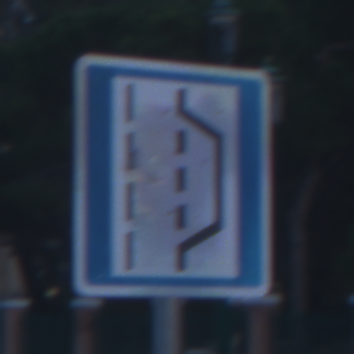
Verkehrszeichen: NothalteUndPannenbucht
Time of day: Dawn
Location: Outdoor (Urban)
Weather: PartlyCloudy
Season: NotSpecified
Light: Natural